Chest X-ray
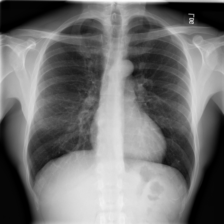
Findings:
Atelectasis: negative
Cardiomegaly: negative
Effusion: negative
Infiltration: negative
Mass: negative
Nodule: negative
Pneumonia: negative
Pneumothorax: negative
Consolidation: negative
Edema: negative
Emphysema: negative
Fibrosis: negative
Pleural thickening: negative
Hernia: negative